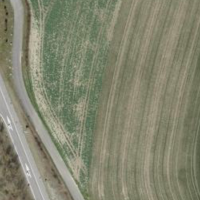
EUNIS habitat code: 57
Species observed at this site:
Orchis militaris
Euphorbia cyparissias
Polygala vulgaris